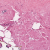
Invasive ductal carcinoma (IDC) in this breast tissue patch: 0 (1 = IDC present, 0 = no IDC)